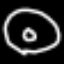
Label: donut